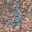
Label: 3